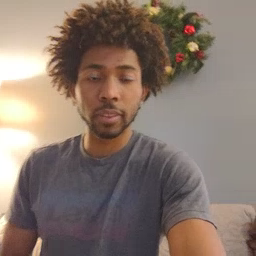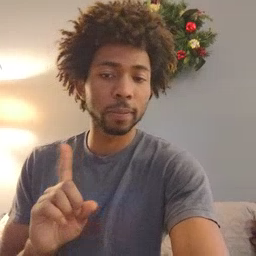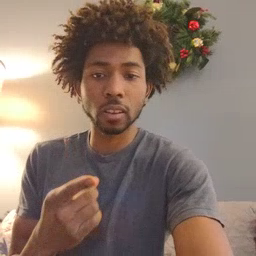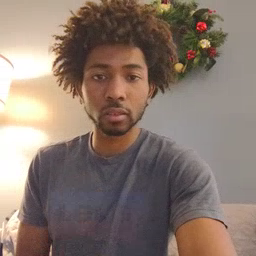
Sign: first